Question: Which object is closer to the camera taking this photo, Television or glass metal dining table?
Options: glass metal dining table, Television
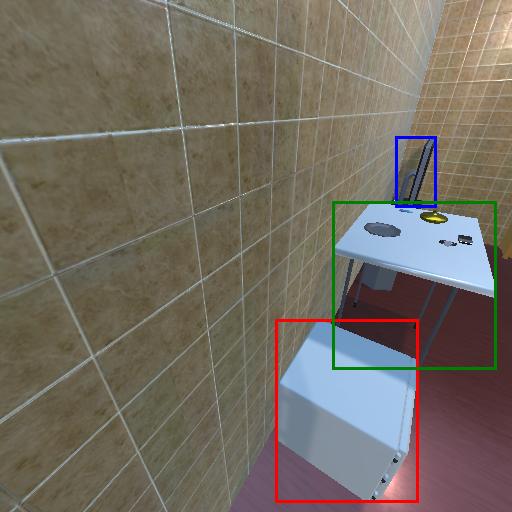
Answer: glass metal dining table